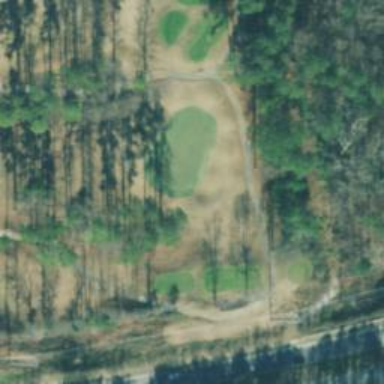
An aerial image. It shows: View of golf hole.